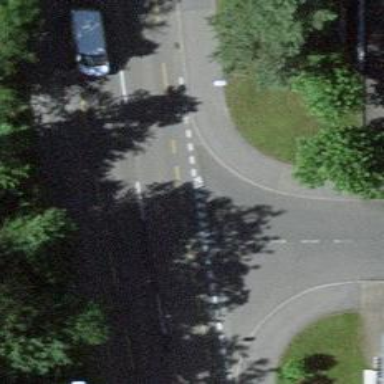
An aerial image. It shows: Kerb barrier.